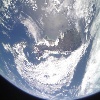
Label: cloud